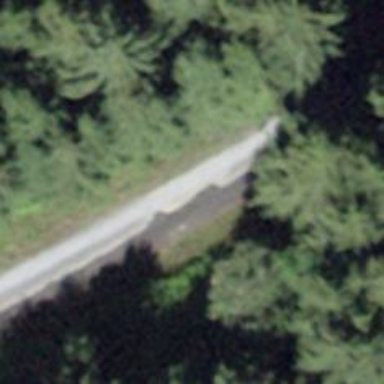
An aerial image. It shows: Unclassified road.